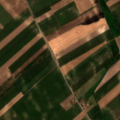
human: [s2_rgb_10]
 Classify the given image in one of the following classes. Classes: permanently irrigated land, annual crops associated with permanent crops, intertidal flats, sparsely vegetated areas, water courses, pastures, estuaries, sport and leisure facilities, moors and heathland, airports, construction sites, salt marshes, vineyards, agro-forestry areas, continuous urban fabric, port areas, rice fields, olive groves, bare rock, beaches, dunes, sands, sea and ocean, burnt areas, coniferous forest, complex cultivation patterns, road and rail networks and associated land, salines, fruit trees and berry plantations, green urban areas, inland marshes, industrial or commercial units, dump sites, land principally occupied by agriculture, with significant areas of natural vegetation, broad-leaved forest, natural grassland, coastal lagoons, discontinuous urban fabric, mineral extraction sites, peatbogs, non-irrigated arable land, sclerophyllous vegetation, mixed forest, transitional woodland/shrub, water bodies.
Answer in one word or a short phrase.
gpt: non-irrigated arable land